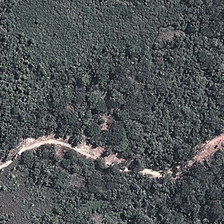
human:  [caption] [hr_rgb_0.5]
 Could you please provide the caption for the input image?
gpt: a curved wild road is in a piece of green forest .

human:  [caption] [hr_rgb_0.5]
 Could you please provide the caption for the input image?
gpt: a curved wild road is in a piece of green forest .

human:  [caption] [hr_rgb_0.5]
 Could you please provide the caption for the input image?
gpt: a curved wild road is in a piece of green forest .

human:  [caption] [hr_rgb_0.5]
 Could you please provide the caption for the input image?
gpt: a curved wild road is in a piece of green forest .

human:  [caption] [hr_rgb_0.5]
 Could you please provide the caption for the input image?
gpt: a curved wild road is in a piece of green forest .